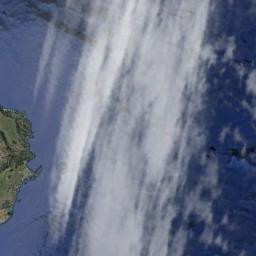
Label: cloud